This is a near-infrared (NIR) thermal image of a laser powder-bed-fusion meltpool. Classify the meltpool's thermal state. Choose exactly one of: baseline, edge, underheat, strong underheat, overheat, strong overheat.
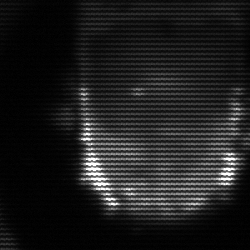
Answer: baseline